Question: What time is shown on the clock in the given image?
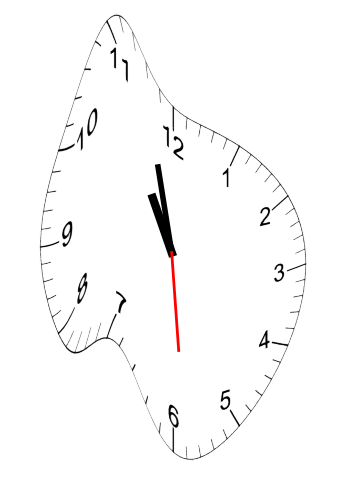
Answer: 10:57:29